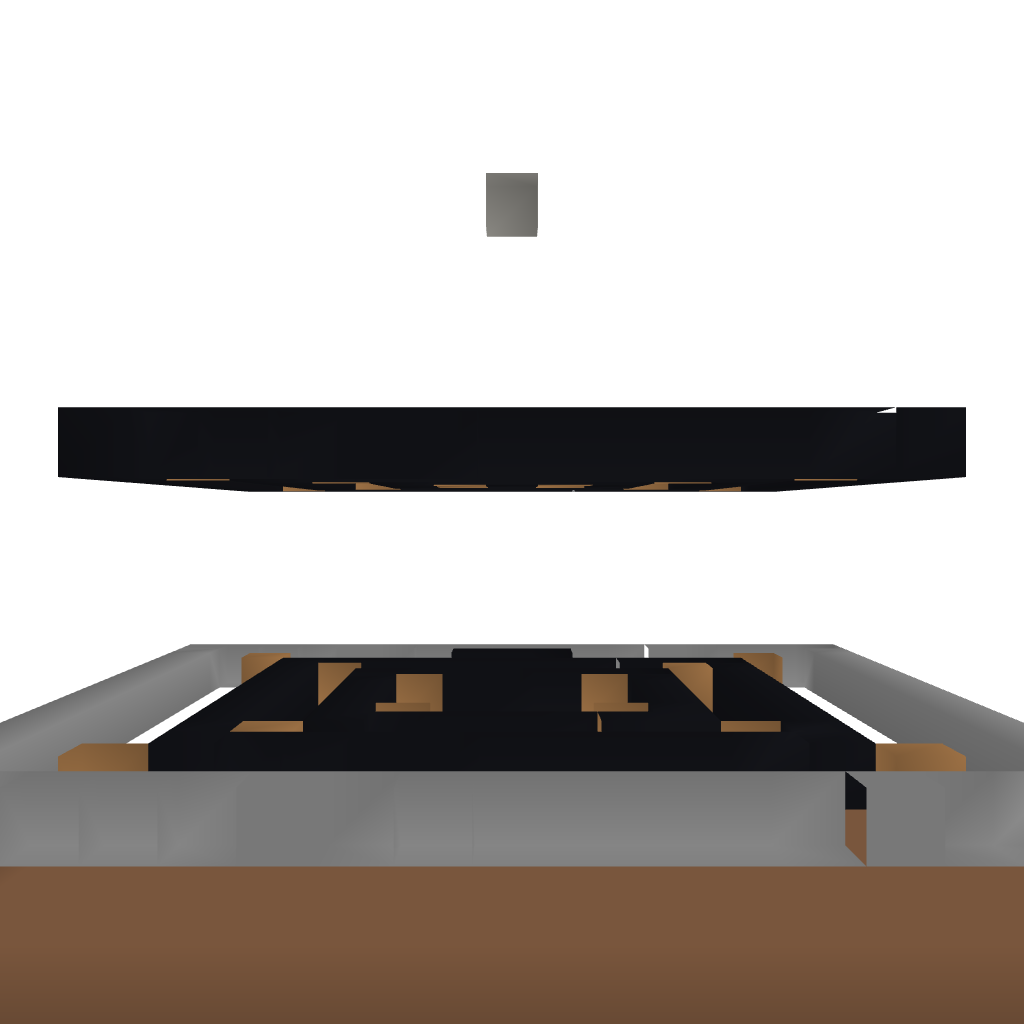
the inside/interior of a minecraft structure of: Spawn for server